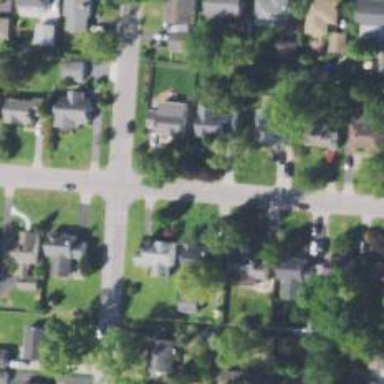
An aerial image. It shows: Residential driveway used as service road.